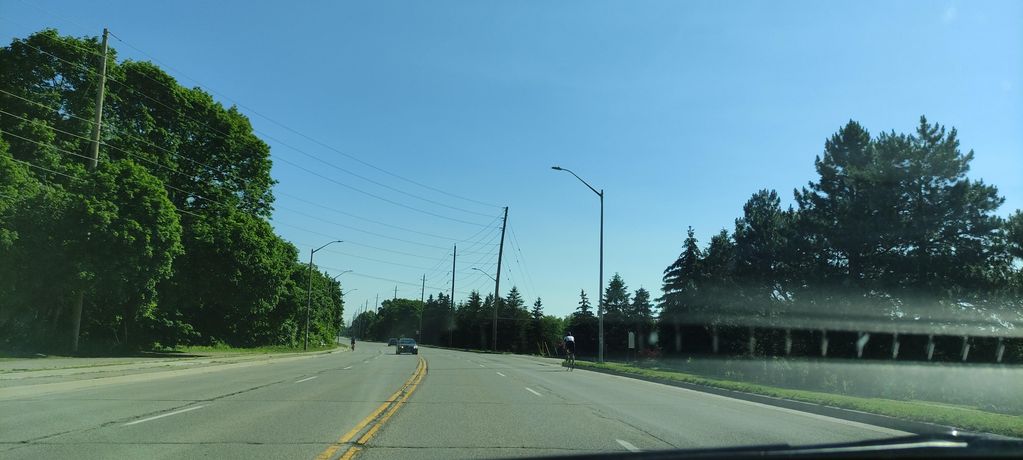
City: hamilton